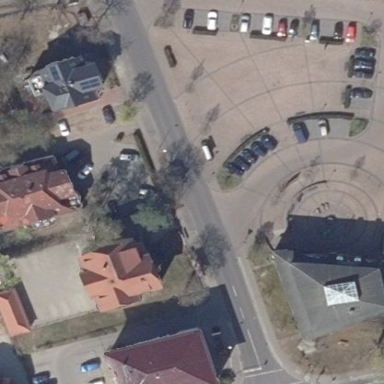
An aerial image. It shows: Pedestrian road with paving stones.